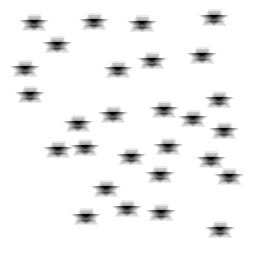
Squares: 0
Triangles: 0
Stars: 28
Total shapes: 28